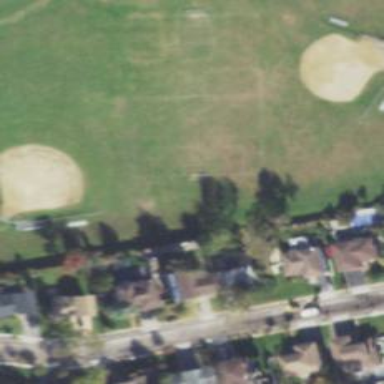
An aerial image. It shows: Baseball pitch for leisure land activities.